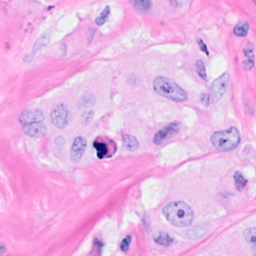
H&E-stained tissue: Breast